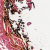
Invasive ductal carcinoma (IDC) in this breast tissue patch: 0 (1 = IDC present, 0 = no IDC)